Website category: restaurant
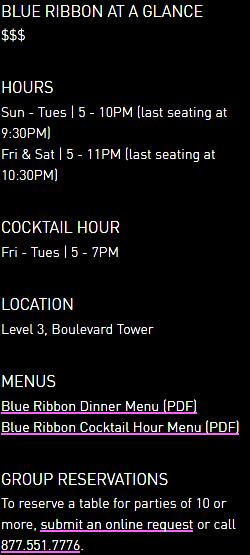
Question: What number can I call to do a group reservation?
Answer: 877.551.7776

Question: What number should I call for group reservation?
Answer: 877.551.7776

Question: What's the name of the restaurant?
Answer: Blue Ribbon at a glance

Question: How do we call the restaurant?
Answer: Blue Ribbon at a glance

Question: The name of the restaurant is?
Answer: Blue Ribbon at a glance

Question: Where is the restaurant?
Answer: Level 3, Boulevard Tower

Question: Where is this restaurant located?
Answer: Level 3, Boulevard Tower

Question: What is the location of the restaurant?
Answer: Level 3, Boulevard Tower

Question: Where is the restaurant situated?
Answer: Level 3, Boulevard Tower

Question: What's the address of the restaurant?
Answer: Level 3, Boulevard Tower

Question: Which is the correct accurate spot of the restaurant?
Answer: Level 3, Boulevard Tower

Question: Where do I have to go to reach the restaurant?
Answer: Level 3, Boulevard Tower